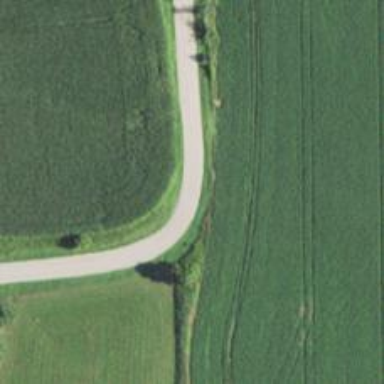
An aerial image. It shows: Unclassified road.